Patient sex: M
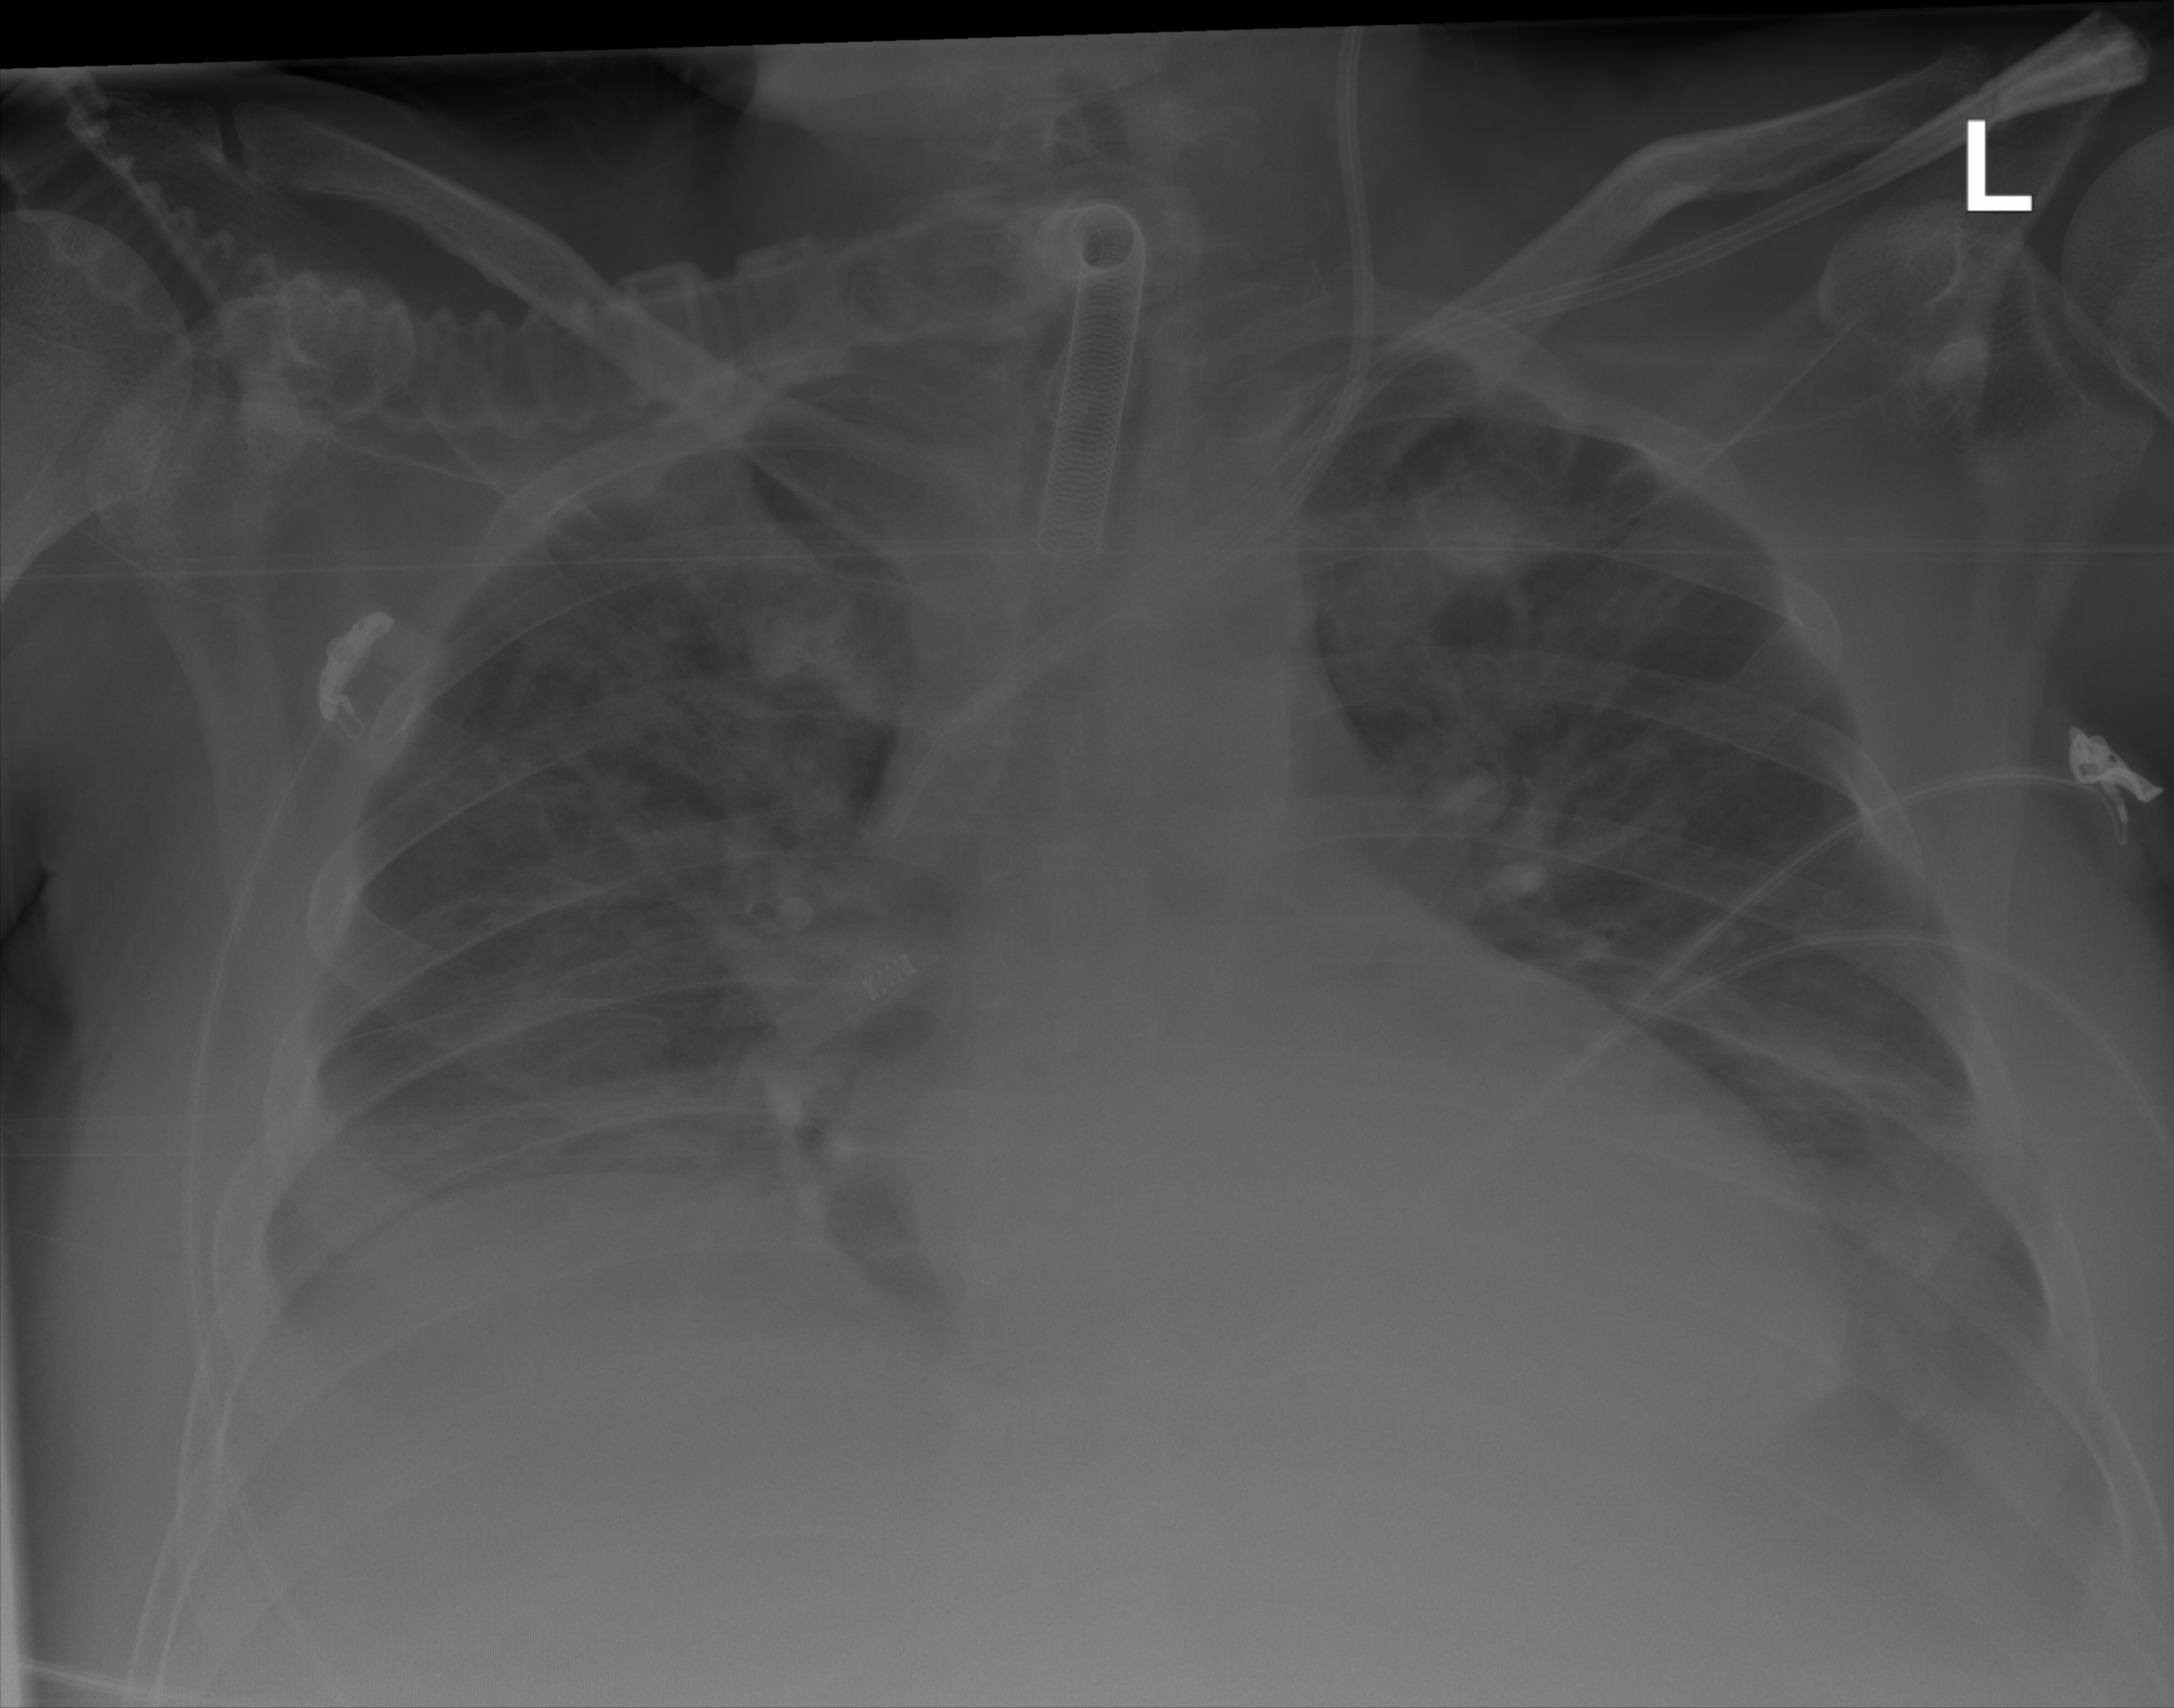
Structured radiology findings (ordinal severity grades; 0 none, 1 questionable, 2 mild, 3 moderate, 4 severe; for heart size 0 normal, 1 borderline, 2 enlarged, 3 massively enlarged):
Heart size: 2
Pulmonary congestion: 2
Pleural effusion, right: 0
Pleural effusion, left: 2
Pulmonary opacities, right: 0
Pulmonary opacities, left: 0
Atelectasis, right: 0
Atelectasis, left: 2